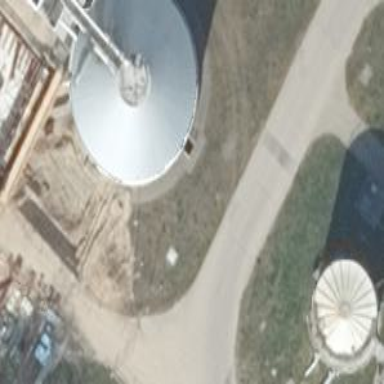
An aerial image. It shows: Storage tank building.